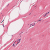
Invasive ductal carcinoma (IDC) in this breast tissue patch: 0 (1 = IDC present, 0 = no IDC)